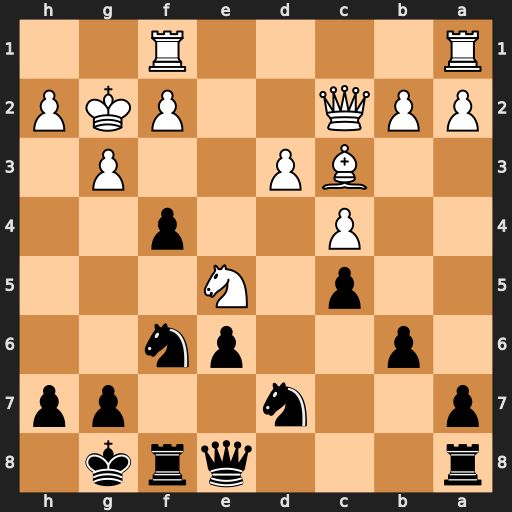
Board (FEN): r3qrk1/p2n2pp/1p2pn2/2p1N3/2P2p2/2BP2P1/PPQ2PKP/R4R2
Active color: b
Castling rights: -
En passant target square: -
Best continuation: Nxe5 Bxe5 f3+